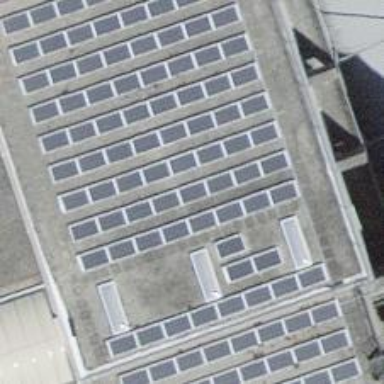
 consisting of solar photovoltaic panels."